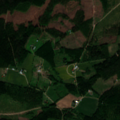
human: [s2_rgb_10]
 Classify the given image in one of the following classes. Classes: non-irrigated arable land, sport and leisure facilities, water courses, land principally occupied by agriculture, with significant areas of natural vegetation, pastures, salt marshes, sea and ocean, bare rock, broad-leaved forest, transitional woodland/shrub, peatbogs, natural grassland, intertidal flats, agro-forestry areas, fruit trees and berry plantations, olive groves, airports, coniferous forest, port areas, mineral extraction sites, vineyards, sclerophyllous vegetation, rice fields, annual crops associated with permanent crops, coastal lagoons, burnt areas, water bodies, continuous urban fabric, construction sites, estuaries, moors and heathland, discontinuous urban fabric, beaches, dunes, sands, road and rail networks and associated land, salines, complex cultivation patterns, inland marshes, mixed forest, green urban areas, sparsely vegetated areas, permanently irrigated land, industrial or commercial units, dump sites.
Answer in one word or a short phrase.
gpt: land principally occupied by agriculture, with significant areas of natural vegetation, coniferous forest, mixed forest, transitional woodland/shrub